Aerial crown-view tile of a tropical tree (Barro Colorado Island, Panama), acquired 20250715:
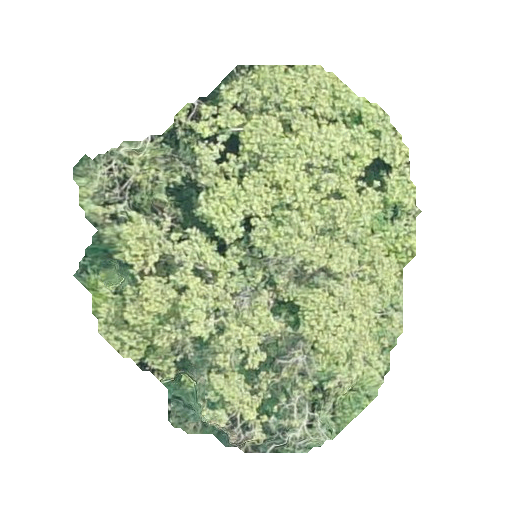
Species: Luehea seemannii
GBIF accepted scientific name: Luehea seemannii
Crown area: 146.126 m²